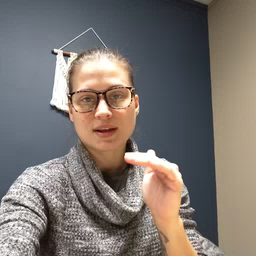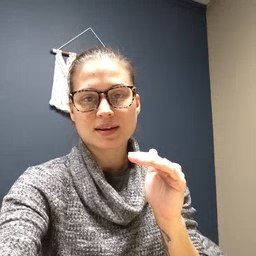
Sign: child